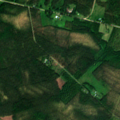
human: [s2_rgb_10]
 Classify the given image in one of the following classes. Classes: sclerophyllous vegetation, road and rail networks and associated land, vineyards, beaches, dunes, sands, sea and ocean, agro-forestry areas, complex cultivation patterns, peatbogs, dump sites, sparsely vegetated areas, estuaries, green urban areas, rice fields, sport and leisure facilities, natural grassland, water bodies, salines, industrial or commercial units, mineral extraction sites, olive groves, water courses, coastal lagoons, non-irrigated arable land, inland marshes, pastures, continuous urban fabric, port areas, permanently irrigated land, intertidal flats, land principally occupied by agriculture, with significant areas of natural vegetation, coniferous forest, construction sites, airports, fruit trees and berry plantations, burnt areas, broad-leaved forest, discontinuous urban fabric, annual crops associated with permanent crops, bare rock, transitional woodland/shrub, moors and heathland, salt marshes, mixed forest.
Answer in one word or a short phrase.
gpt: coniferous forest